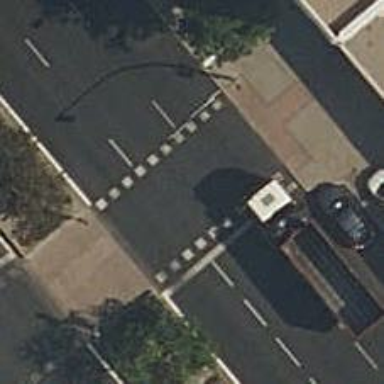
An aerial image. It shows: Zebra crossing with traffic signals.